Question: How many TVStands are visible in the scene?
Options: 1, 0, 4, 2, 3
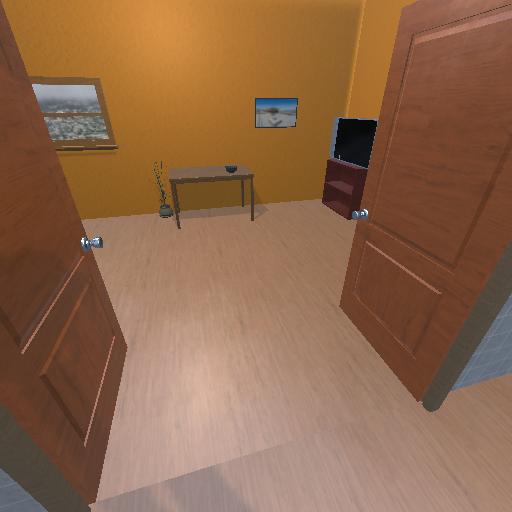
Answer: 1